Question: I want to show a p tag or legend tag or any html text like button. But how is it possible? I have tried with css but not working well.
I want to show it like button.
'''
<p class="button" >Submit</p>
or
<a class="button" >Submit</a>
or
<legend class="button" >Submit</legend>
'''

Now need the button class.
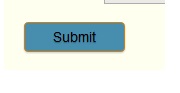
Answer: Had just got what did I want.
<URL>
'''
.button {
display: inline-block;
outline: none;
cursor: pointer;
border: solid 1px #da7c0c;
background: #478dad;
text-align: center;
text-decoration: none;
font: 14px/100% Arial, Helvetica, sans-serif;
padding: .5em 2em .55em;
text-shadow: 0 1px 1px rgba(0,0,0,.3);
-webkit-border-radius: .5em;
-moz-border-radius: .5em;
border-radius: .3em;
-webkit-box-shadow: 0 1px 2px rgba(0,0,0,.2);
-moz-box-shadow: 0 1px 2px rgba(0,0,0,.2);
box-shadow: 0 1px 2px rgba(0,0,0,.2);
}
.button:hover {
background: #f47c20;
background: -webkit-gradient(linear, left top, left bottom, from(#f88e11), to(#f06015));
background: -moz-linear-gradient(top, #f88e11, #f06015);
filter: progid:DXImageTransform.Microsoft.gradient(startColorstr='#f88e11', endColorstr='#f06015');
}
.button:active {
position: relative;
top: 1px;
}
'''